Interaction volume radius: 5 \u00c5
Interaction volume height: 15 \u00c5
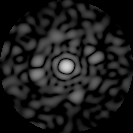
Disorder parameter: 0.854